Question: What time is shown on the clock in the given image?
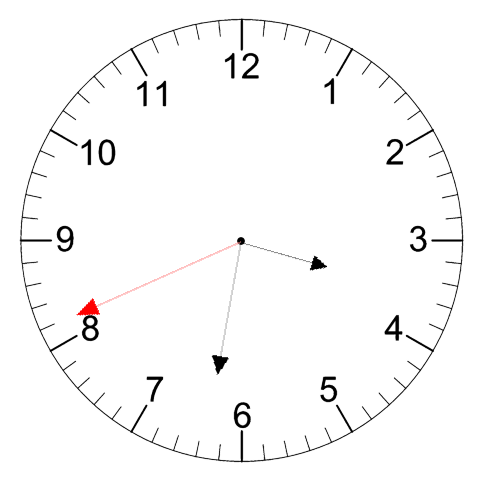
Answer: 03:31:41